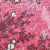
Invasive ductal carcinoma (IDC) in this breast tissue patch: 0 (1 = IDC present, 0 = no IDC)